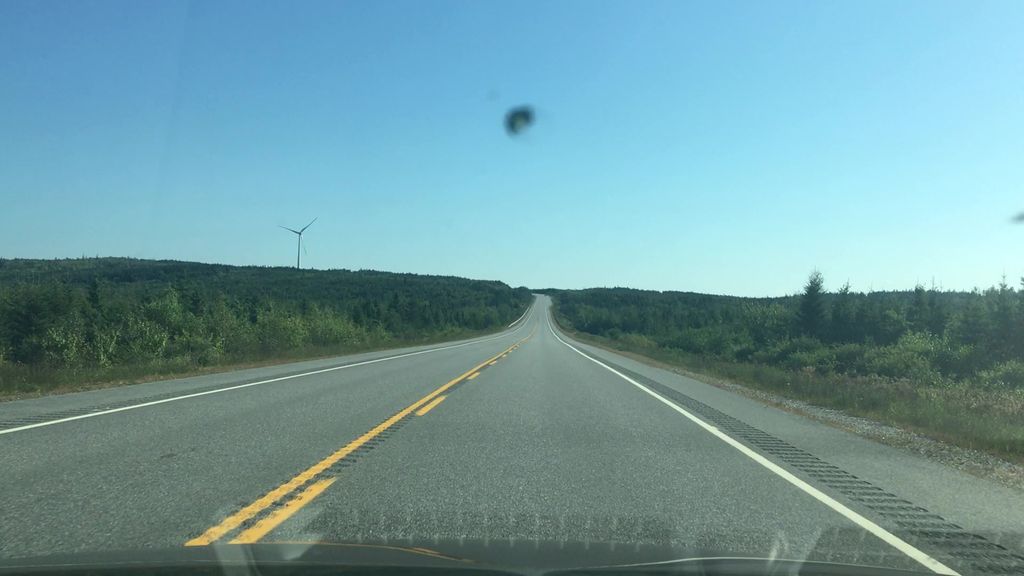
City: halifax